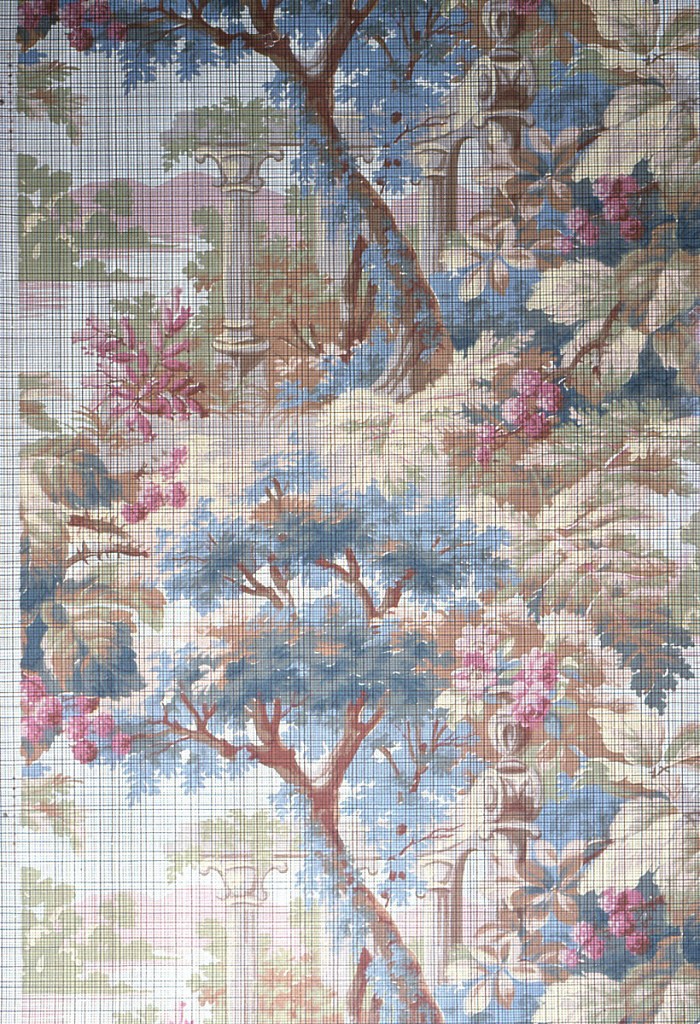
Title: Sidewall - sample
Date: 1906–08
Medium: Machine-printed
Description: Repeating landscape scene, with large single tree in center. Columns with foliage growing out of cappitals. Printed in colors on white ground. Surface overprinted with fine black lines, giving impression of being a textile.